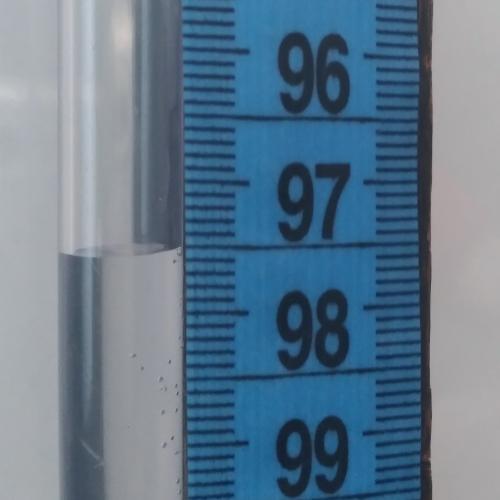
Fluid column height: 97.5 cm